Interaction volume radius: 5 \u00c5
Interaction volume height: 20 \u00c5
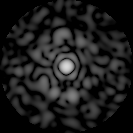
Disorder parameter: 0.8348